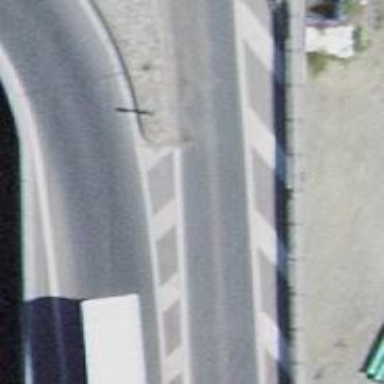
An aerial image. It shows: Primary highway bridge with asphalt surface.